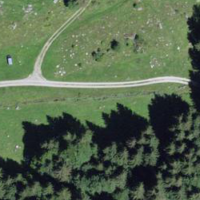
EUNIS habitat code: 23
Species observed at this site:
Caltha palustris